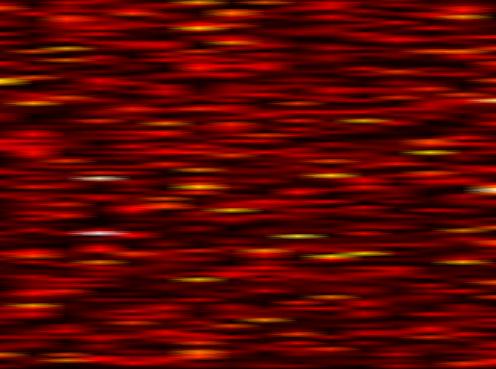
Label: WOLA